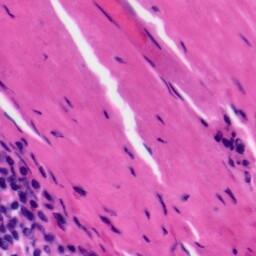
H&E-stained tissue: Tonsil